Question: What is the app's name?
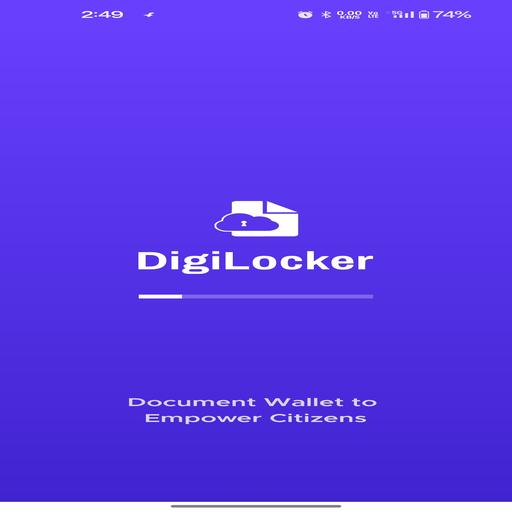
Answer: DigiLocker